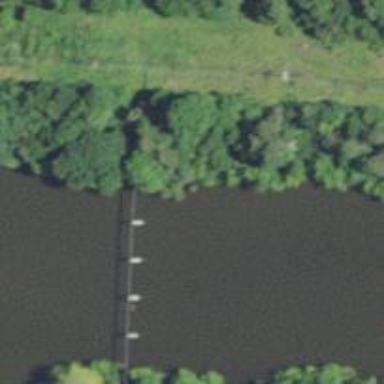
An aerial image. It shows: Bridge supported by pillars.